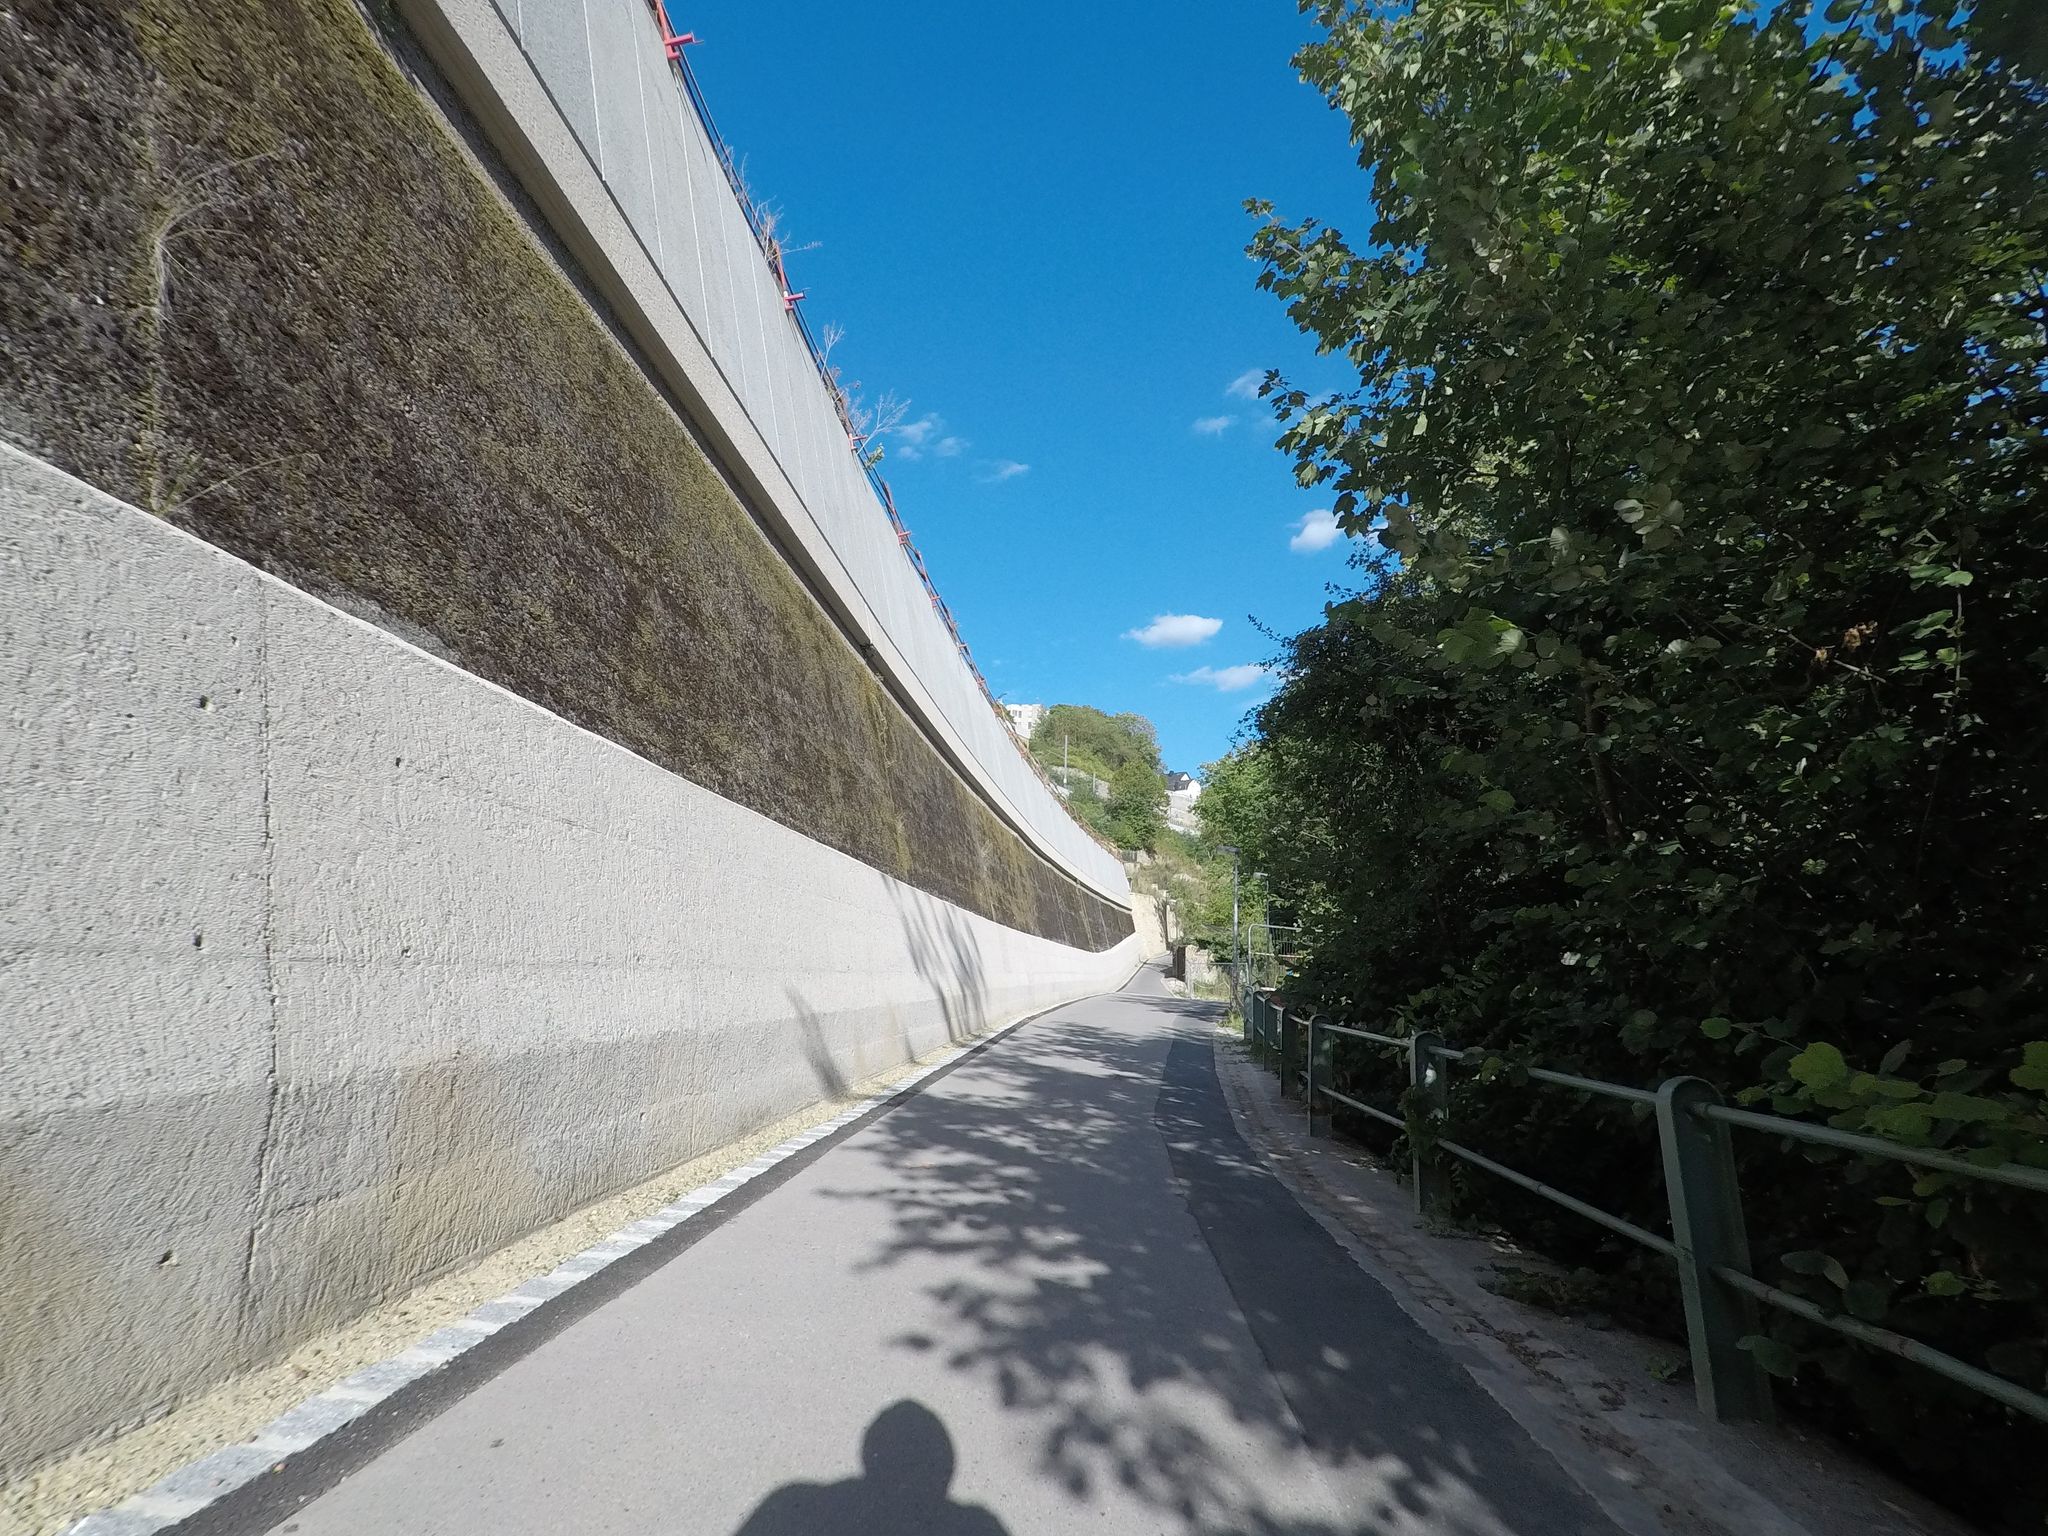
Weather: clear
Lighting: day
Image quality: good
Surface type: cycling surface
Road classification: cycleway, path
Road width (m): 2, 1
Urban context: urban centre
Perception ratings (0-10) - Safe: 0.33, Lively: 1.43, Beautiful: 8.42, Boring: 8.17, Depressing: 8.46, Wealthy: 2.38